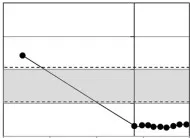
Concussion case 2: persisted symptoms. X axis is days before and after concussion, with day 0 being the day of concussion. : [MBP]OMG+/[CD81]OMG+ ratio.
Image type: chart (chart)